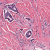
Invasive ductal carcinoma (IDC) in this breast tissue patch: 1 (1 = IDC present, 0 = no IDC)